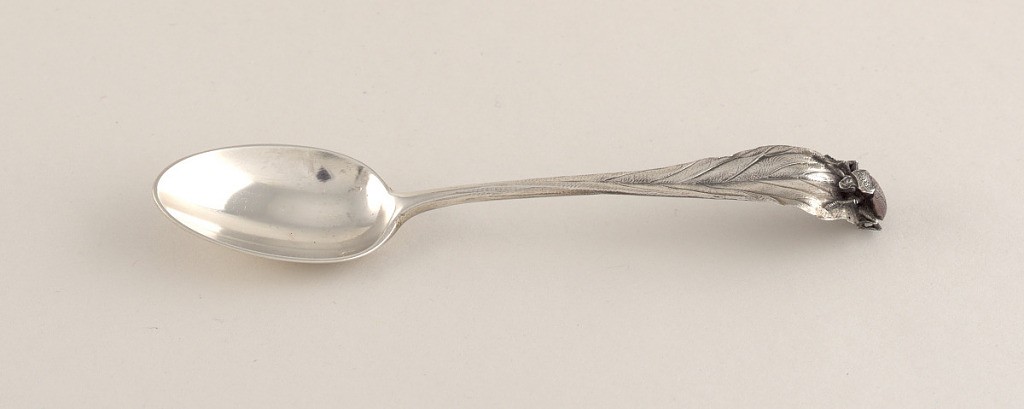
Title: Demitasse Spoon with Red Beetle
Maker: Charles Victor Gibert, French
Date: ca. 1890
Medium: silver
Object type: spoon
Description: Oval bowl with plain narrow stem. Stem continues to form leaf with red beetle applied to end of downturned terminal.